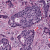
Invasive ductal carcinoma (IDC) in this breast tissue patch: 1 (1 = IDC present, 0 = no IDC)